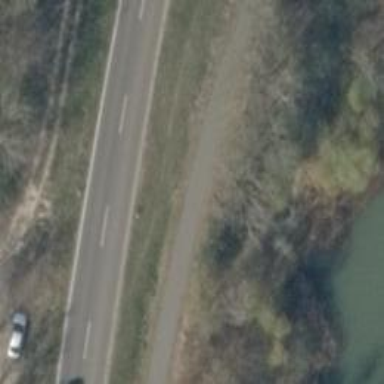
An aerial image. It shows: Asphalt cycleway.